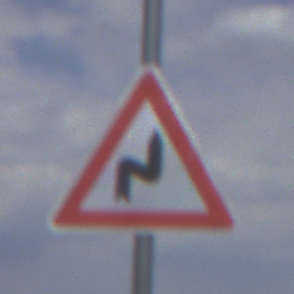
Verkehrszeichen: DoppelkurveRechts
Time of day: Midday
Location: Outdoor (Nature)
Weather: PartlyCloudy
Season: NotSpecified
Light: Natural